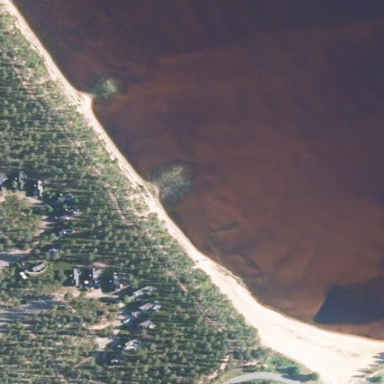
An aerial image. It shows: Beach area ideal for swimming.